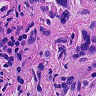
Metastatic tissue present: yes